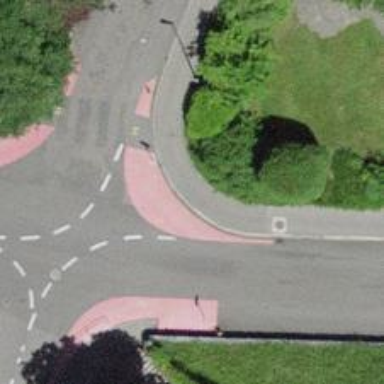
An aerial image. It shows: Sidewalk along the footway.